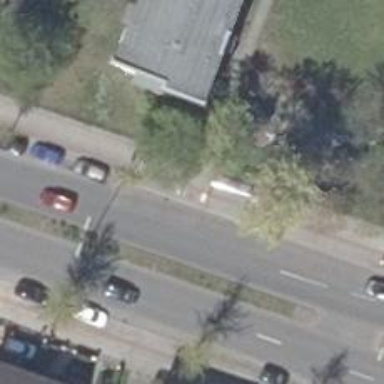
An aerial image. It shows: There is shelter in the scene.